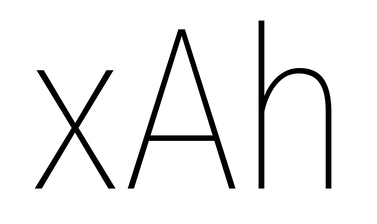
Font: Roboto_Condensed_Thin